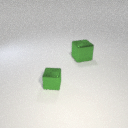
small green metal cube in front of large green metal cube